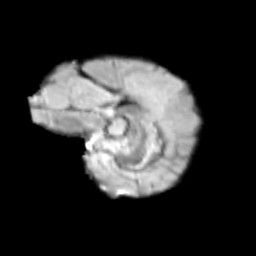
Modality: T2w
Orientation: sagittal
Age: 11
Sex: female
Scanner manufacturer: siemens
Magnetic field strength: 3 T
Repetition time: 3.8 s
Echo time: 0.07 s